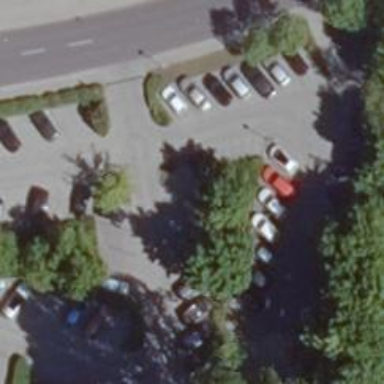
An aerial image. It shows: Motorcycle parking area with surface designated for parking.